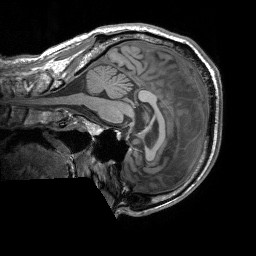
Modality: T1w
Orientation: sagittal
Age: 66
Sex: male
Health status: healthy
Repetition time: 1.9 s
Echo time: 0.00252 s